Interaction volume radius: 5 \u00c5
Interaction volume height: 15 \u00c5
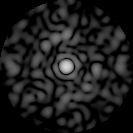
Disorder parameter: 0.8696